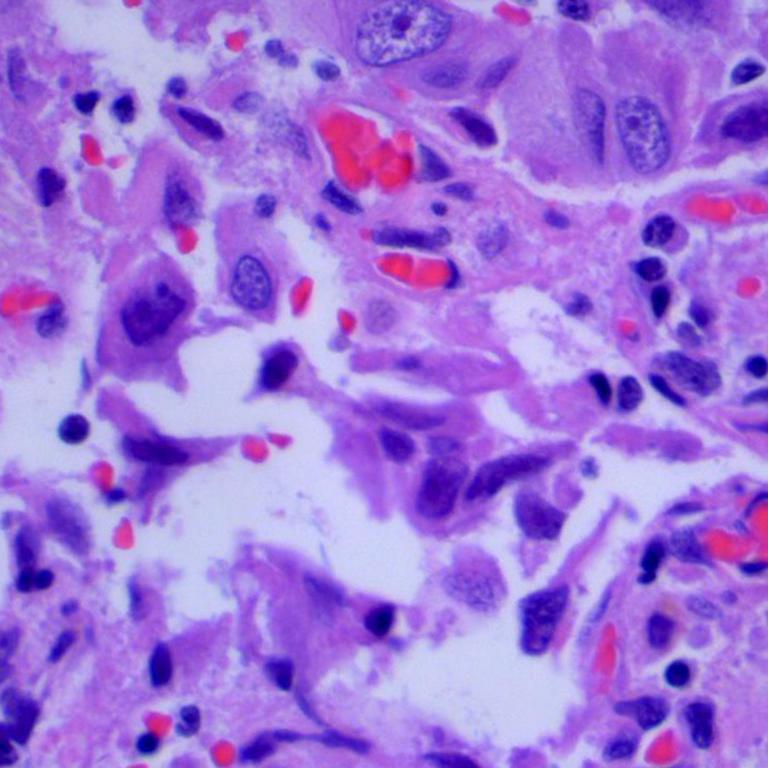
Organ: lung
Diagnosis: adenocarcinomas